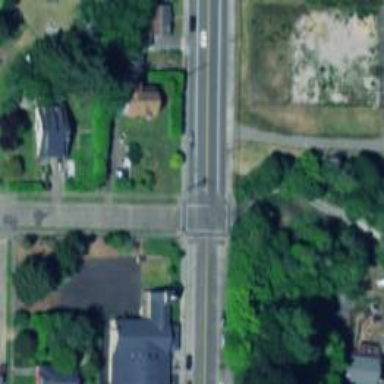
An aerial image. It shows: Road with stop sign.